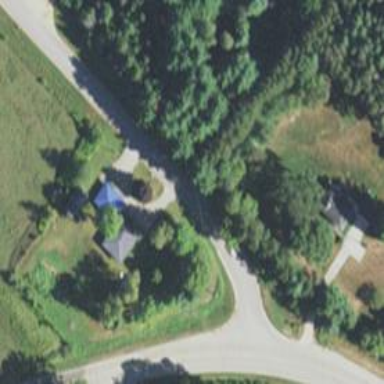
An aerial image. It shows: Unclassified road.